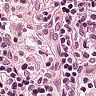
Metastatic tissue present: no